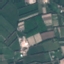
Land use / land cover: PermanentCrop